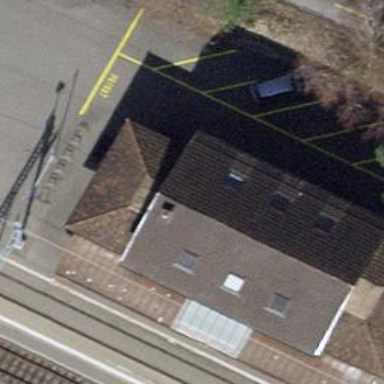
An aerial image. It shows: Railway station that also serves as public transport station.